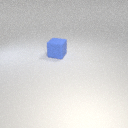
large blue rubber cube